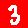
Digit: 3